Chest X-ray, PA view. Patient: 42 years old, sex M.
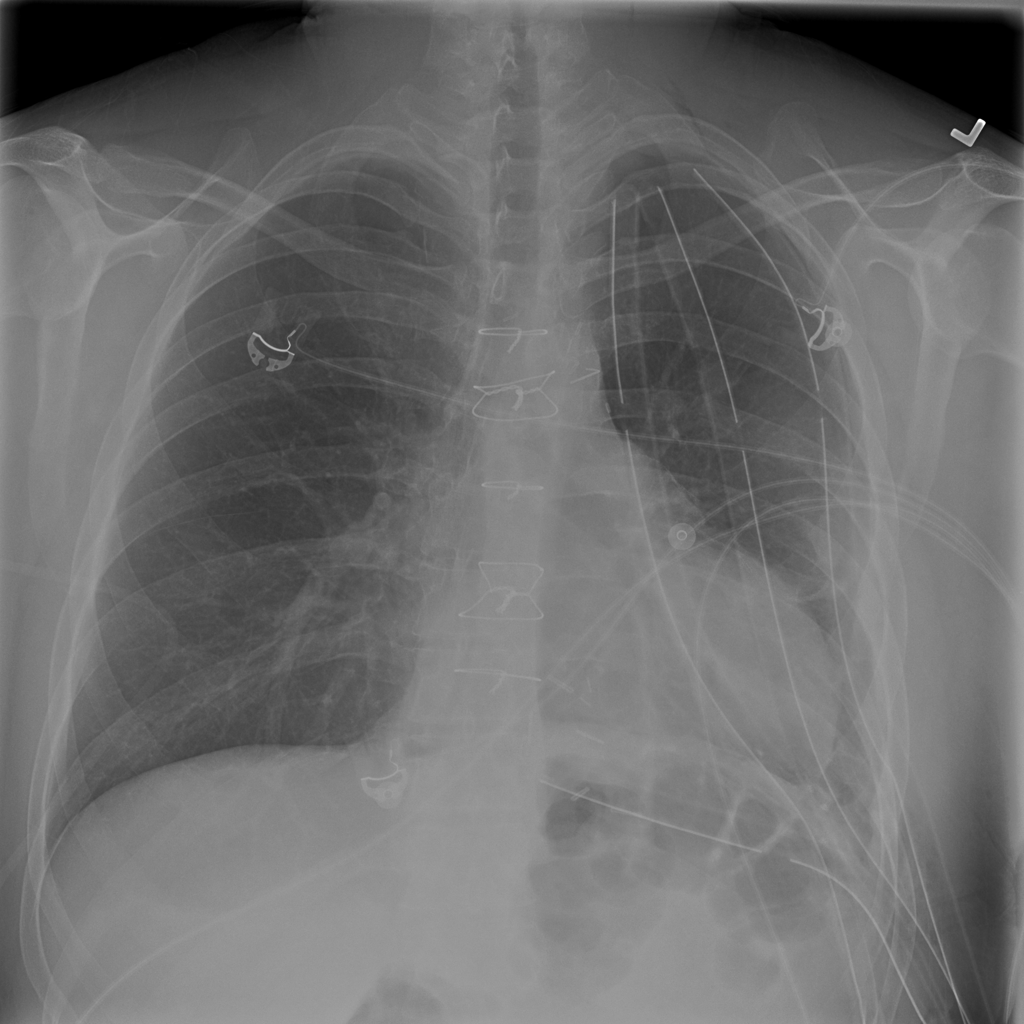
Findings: Emphysema